Question: Here's a screenshot of the problem:

Notice that we're on the 'stalk' page. The CSS I wrote is supposed to change the color of the active page. Here is the CSS:
'''
#nav {
border-top:10px solid #A7C1D1;
height:45px;
padding-left:100px;
padding-top:20px;
margin-left:0;
color:#000;
}
#nav a {
color:#000;
text-decoration:none;
}
#nav a:visited {
color:#000;
}
#nav a:hover {
color:#93AFBF;
}
#nav .active {
color:#93AFBF;
}
'''
Before, I had the CSS for '#nav .active' to create a border around the active page. This worked and I could see the border around the word "stalk" when I was on the /stalk page. But this time around, I decided to just change the color of the word. This is where I ran into the issue.
Here is the HTML rendered for the page:
'''
<div id="nav">
<a href="/">home</a> &middot; <a href="/stalk" class="active">stalk</a> &middot; <a href="#">link3</a> &middot; <a href="#">link4</a>
</div>
'''
If I take away the CSS for '#nav a:visited' then the CSS for '#nav .active' works, but now the visited links are blue when I want them to stay black.
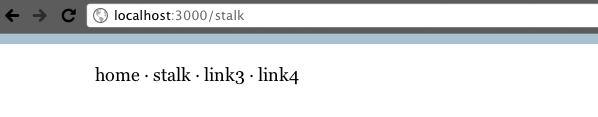
Answer: Use
'''
#nav a.active {
color:#93AFBF;
}
'''
The '#nav a:visited' has higher <URL> than '#nav .active' and thus gets applied.